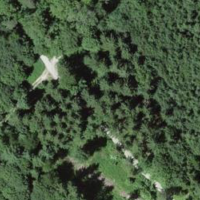
EUNIS habitat code: 41
Species observed at this site:
Cirsium vulgare